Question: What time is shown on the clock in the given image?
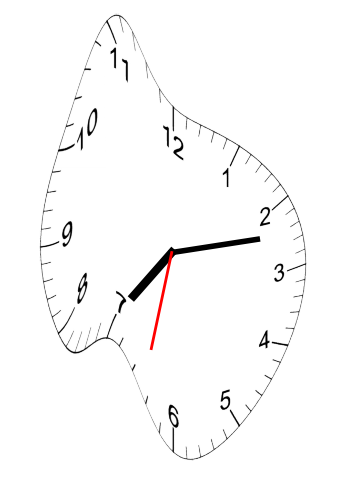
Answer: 07:12:32